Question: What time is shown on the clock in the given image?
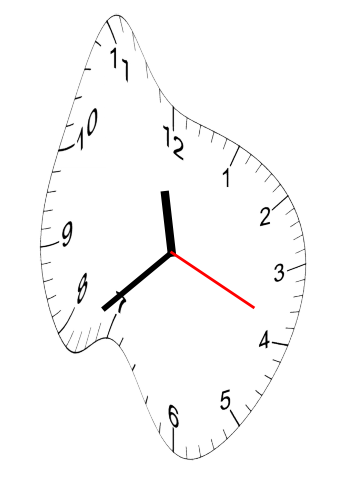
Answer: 11:38:19